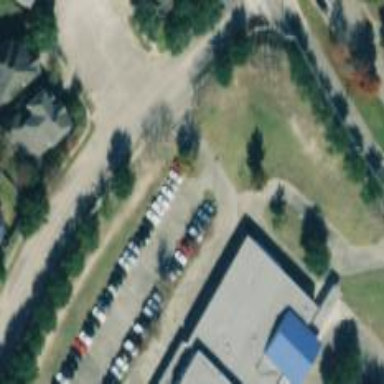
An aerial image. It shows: Driveway leading to service road.